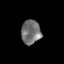
Tissue: skin
Cell type: Endothelial cells
Senescence score: 0.6839
Nuclear area (px): 463
Mean DAPI intensity: 113.918